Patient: sex M, age 37
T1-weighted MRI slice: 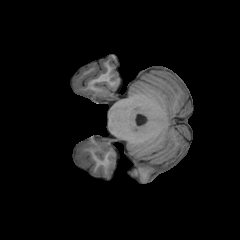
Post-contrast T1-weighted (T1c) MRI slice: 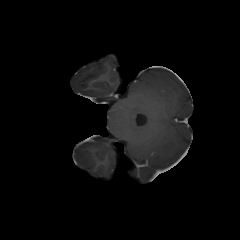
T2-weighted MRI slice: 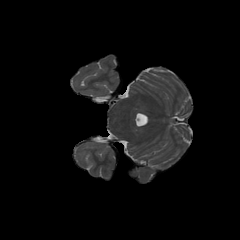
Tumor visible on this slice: no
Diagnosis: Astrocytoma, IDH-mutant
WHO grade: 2